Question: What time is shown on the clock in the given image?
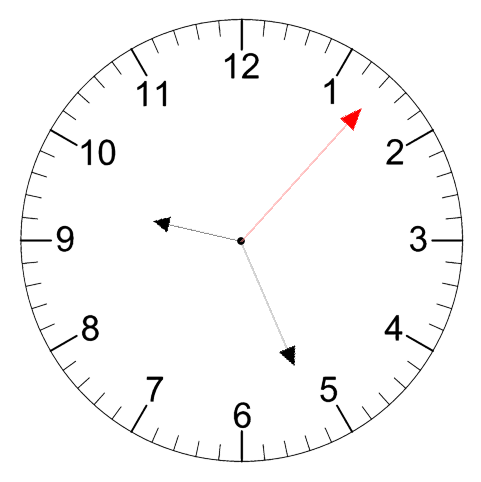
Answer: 09:26:07